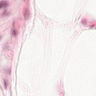
Metastatic tissue present: no